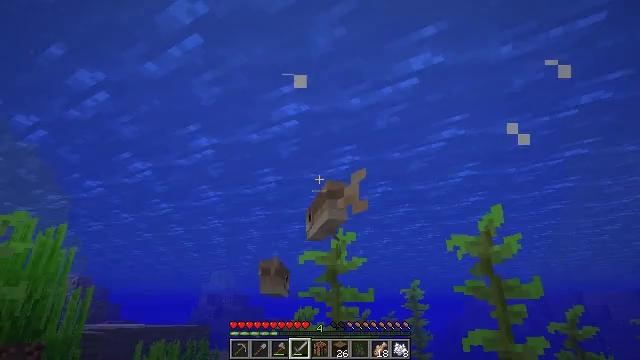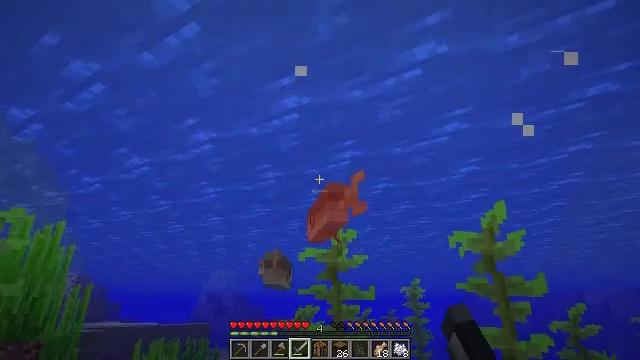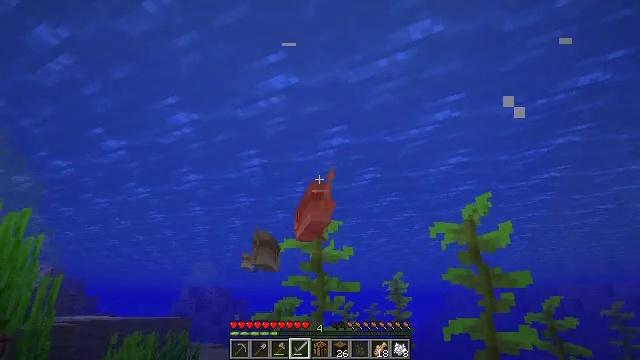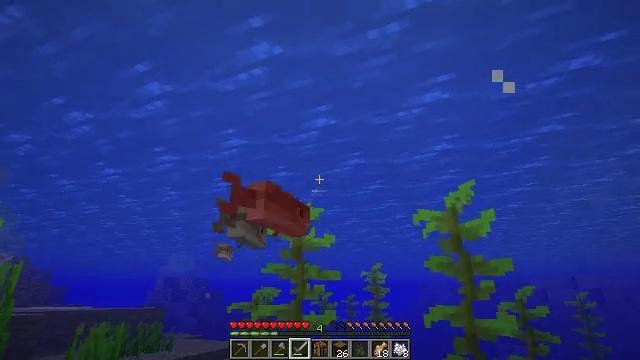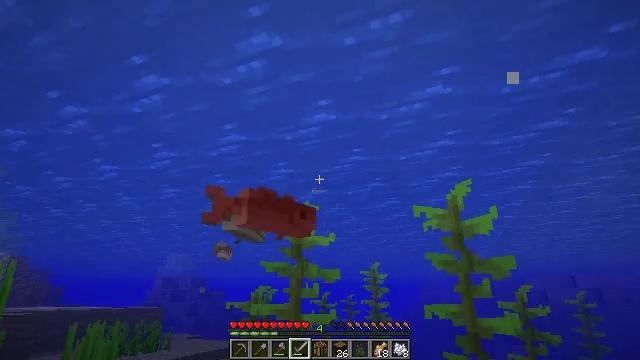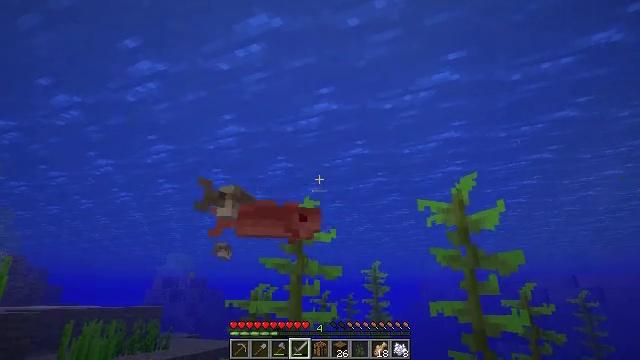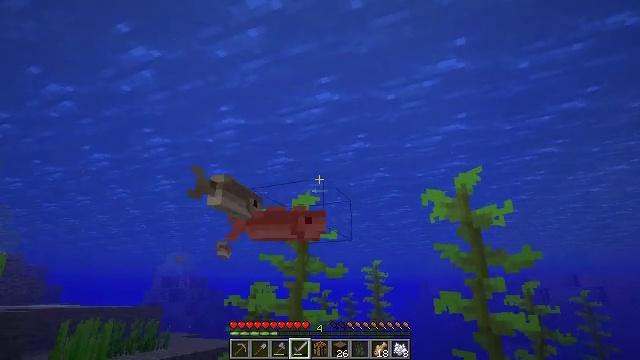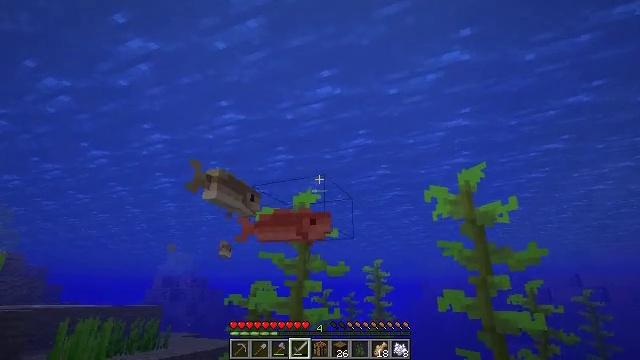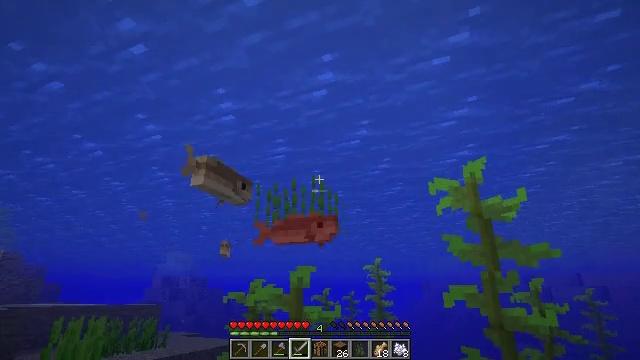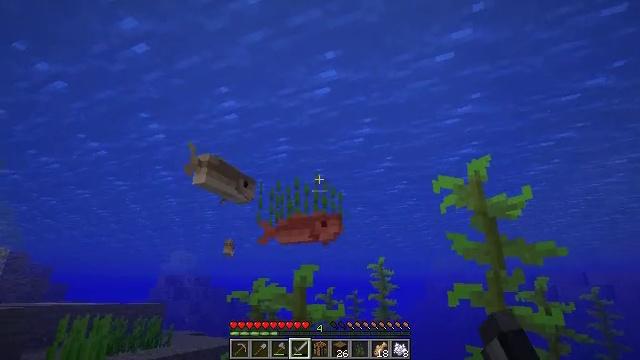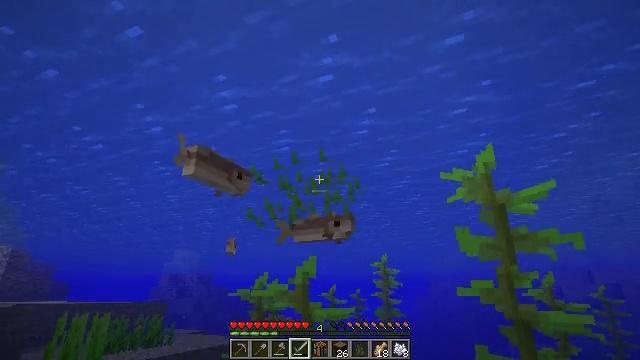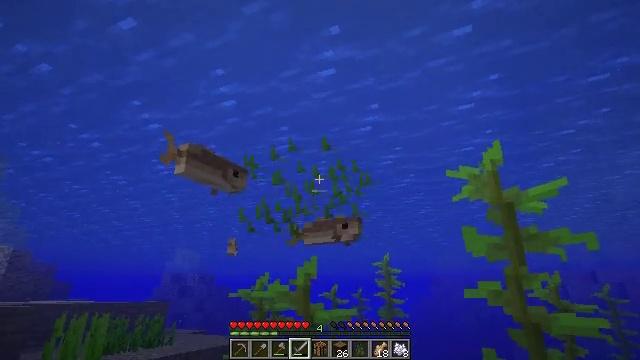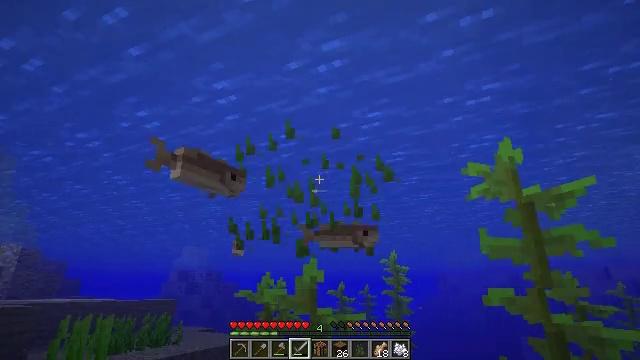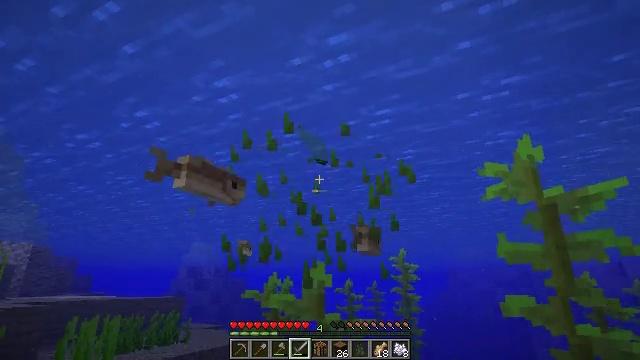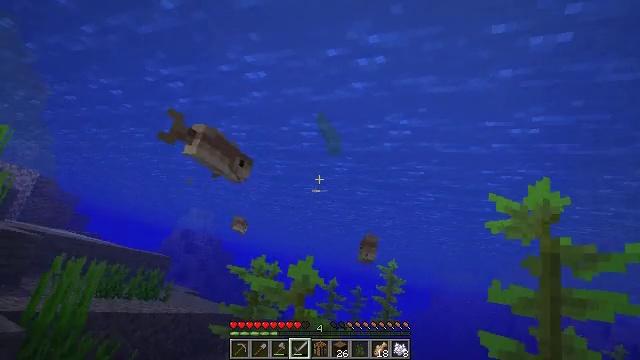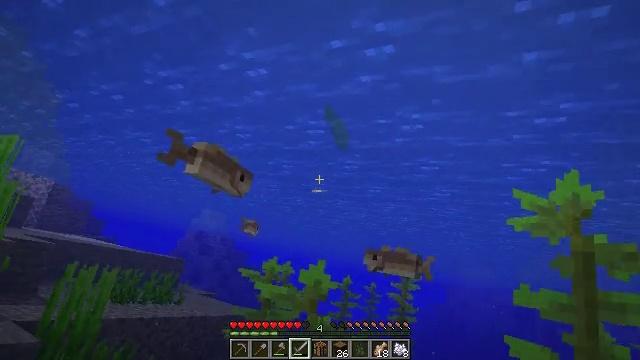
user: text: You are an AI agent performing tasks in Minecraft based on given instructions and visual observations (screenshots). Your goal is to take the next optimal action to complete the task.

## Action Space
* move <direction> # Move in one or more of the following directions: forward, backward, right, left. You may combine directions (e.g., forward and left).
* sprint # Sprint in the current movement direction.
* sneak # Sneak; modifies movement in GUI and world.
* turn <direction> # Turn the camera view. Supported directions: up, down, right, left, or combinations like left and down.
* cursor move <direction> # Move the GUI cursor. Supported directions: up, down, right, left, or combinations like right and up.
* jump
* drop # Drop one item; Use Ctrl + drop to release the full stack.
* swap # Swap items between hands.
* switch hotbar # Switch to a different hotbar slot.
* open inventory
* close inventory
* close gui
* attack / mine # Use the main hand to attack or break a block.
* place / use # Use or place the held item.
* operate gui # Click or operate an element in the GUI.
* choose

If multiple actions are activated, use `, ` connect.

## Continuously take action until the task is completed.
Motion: motion action
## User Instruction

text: Harvest kelp from the ocean.
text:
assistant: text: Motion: move forward, attack / mine
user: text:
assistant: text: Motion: move forward, turn right, attack / mine
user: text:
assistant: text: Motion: move forward, turn right and down
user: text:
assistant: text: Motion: move forward, attack / mine
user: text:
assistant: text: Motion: move forward, attack / mine
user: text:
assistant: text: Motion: move forward, attack / mine
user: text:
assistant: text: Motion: move forward
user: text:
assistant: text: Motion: move forward, attack / mine
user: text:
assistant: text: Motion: move forward, attack / mine
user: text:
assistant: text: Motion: move forward, jump
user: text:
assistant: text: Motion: move forward, jump
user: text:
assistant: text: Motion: move forward, turn left, jump
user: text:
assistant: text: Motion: move forward, turn left, jump
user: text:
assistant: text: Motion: move forward, turn left and down
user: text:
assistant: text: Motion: move forward, turn left and down
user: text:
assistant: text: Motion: move forward, turn left and down
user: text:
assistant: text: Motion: move forward, turn left and down
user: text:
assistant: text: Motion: move forward
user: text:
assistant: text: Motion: move forward
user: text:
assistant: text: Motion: move forward, turn down
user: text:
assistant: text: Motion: move forward
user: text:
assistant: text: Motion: move forward
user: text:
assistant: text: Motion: move forward, turn left and down
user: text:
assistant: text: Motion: move forward, turn left and down
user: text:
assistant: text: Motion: move forward, turn left and down
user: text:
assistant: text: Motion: move forward, turn left
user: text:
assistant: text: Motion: move forward
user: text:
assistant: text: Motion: jump
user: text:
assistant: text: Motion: jump
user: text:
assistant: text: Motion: jump